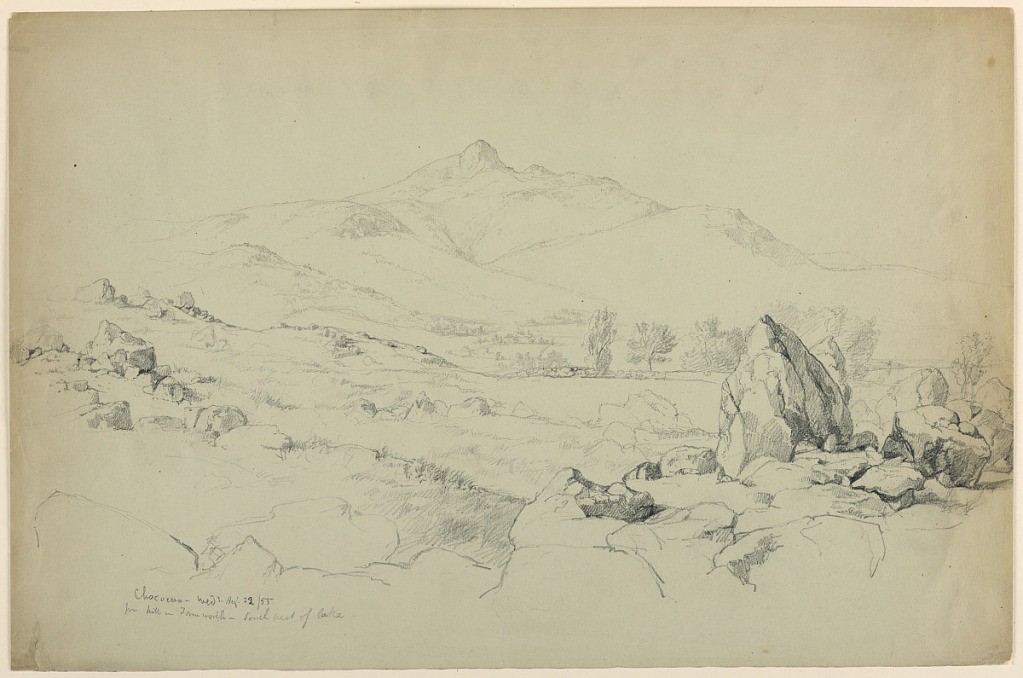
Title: Mount Chocorua from Hill Near Tamworth, Southwest of Lake
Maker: Daniel Huntington, American, 1816–1906
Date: August 23, 1855
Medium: Graphite and black crayon on pale green paper
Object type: Drawing
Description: Rocks in pasture in foreground. Stone wall, right center. Mount Chocorua in distance, center.